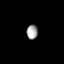
Tissue: prostate
Cell type: T cells
Senescence score: 0.7384
Nuclear area (px): 155
Mean DAPI intensity: 165.052